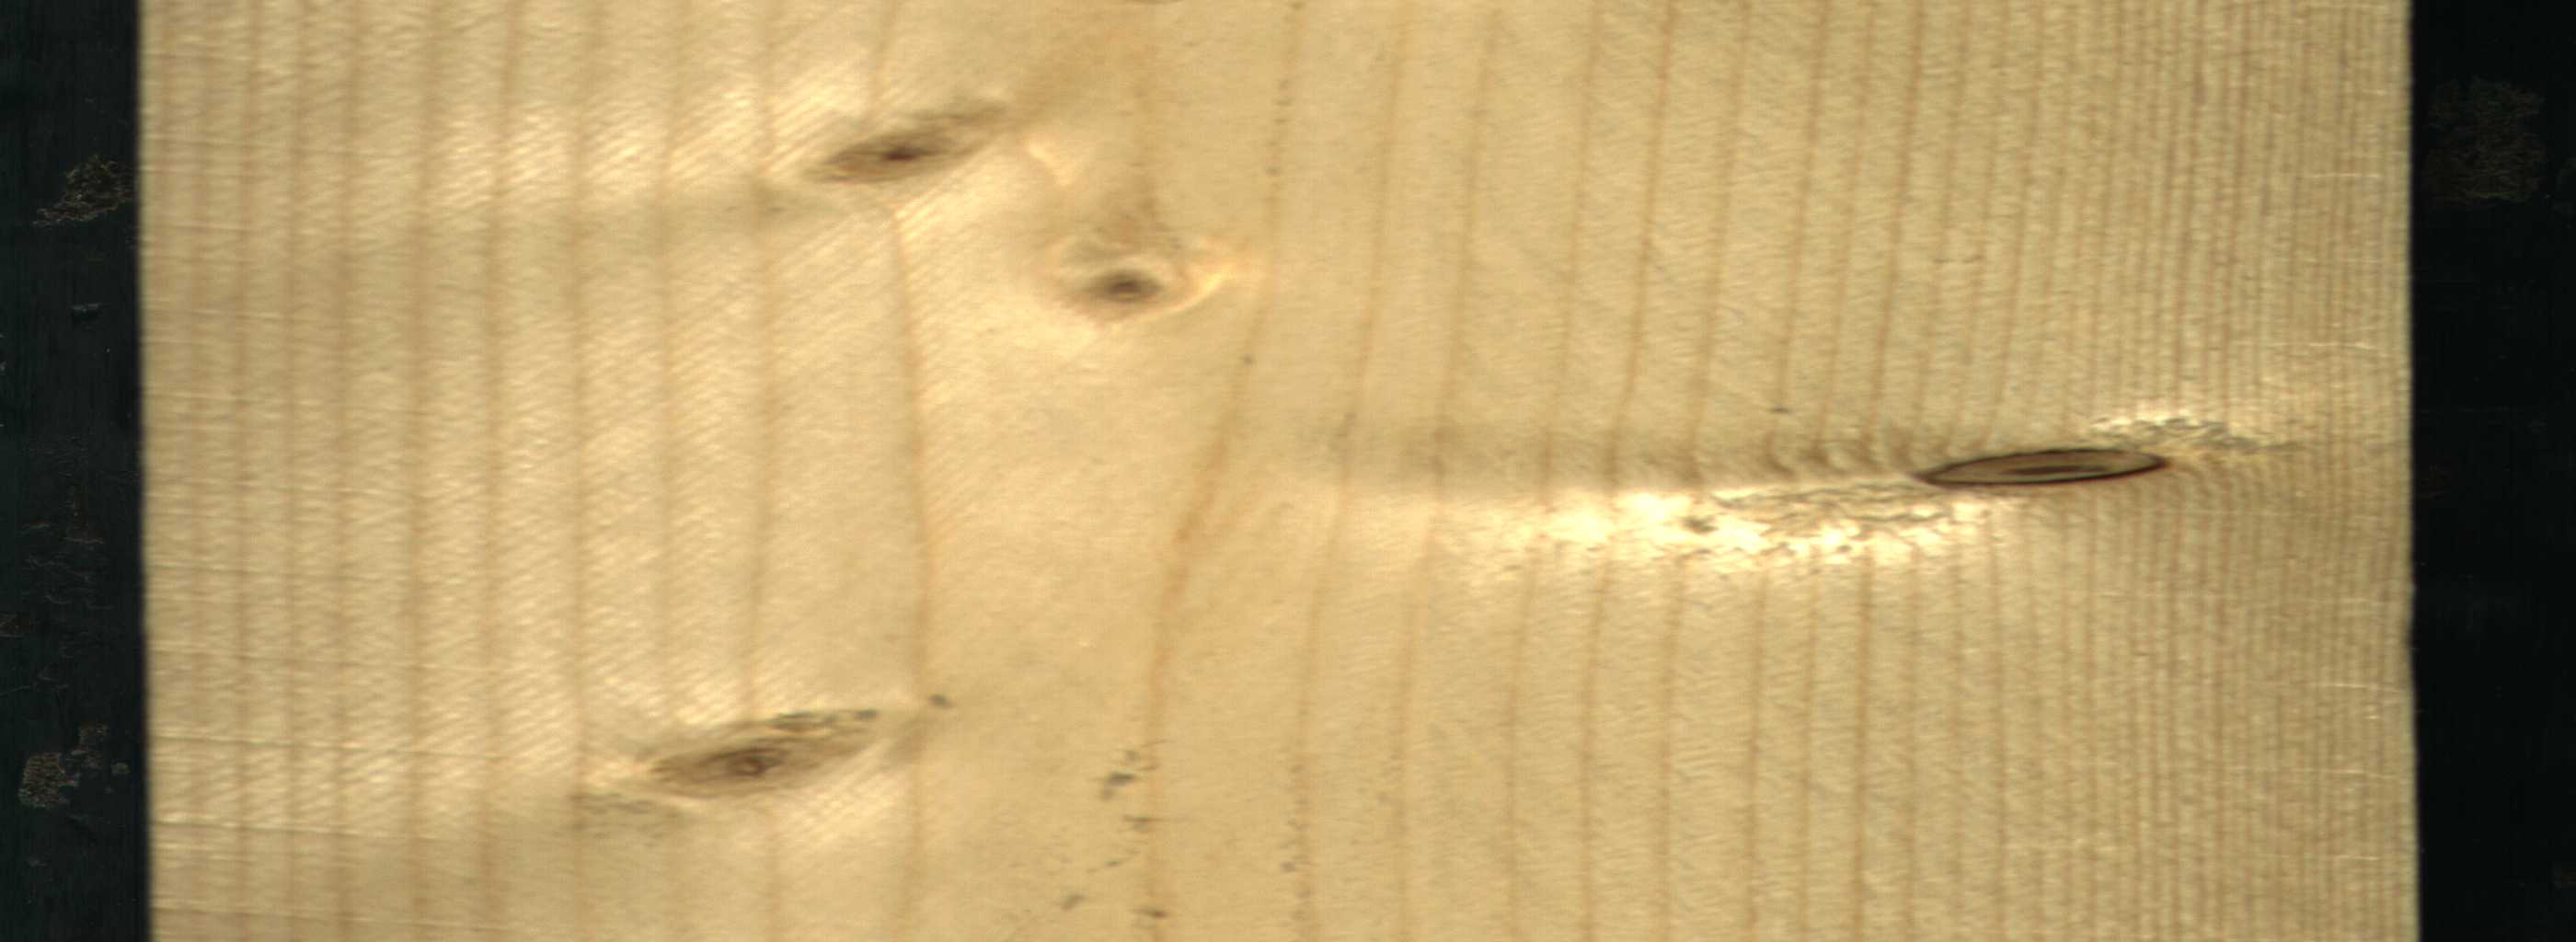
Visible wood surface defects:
Dead_Knot
Live_Knot
Live_Knot
Live_Knot